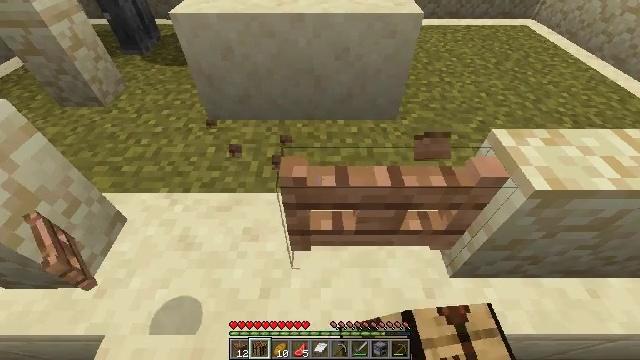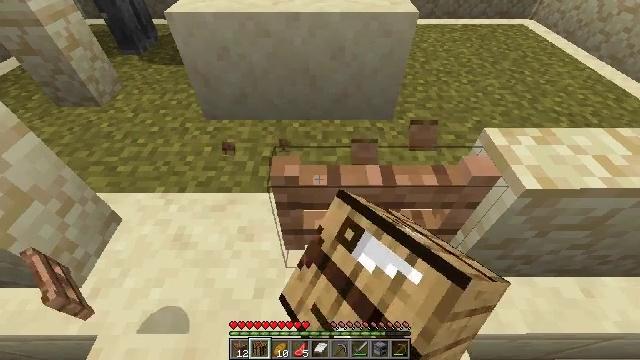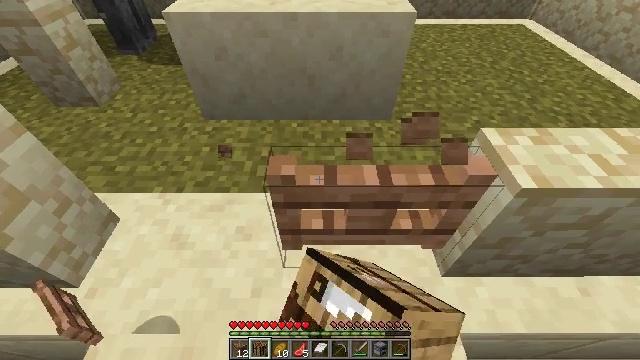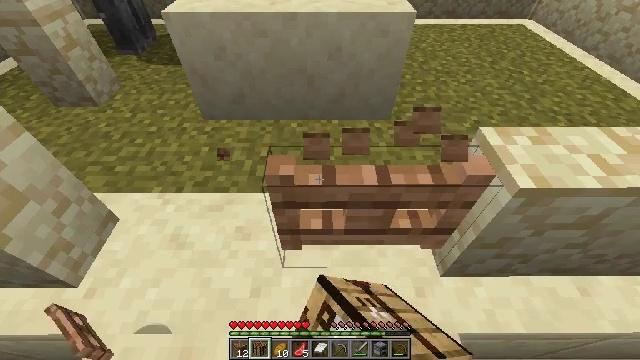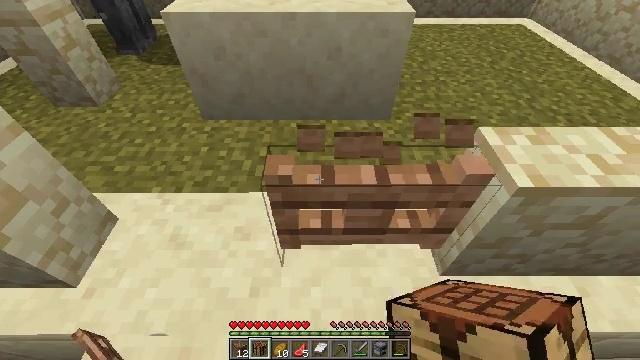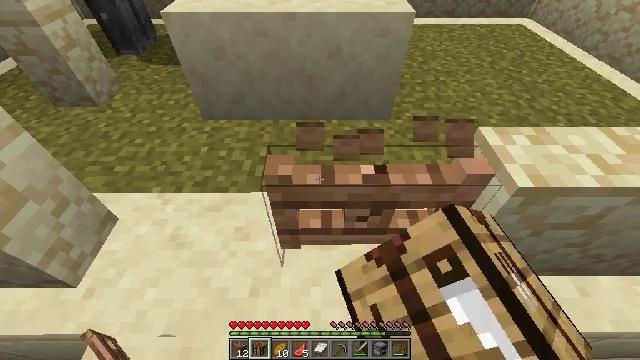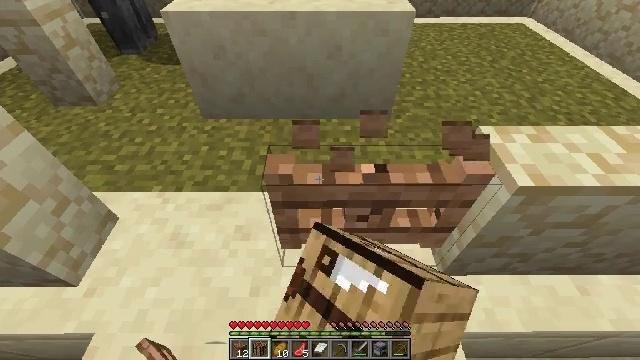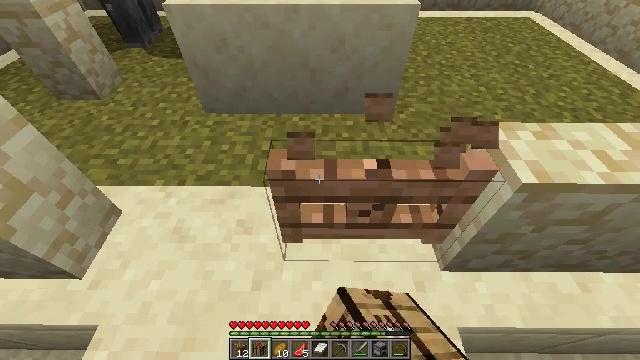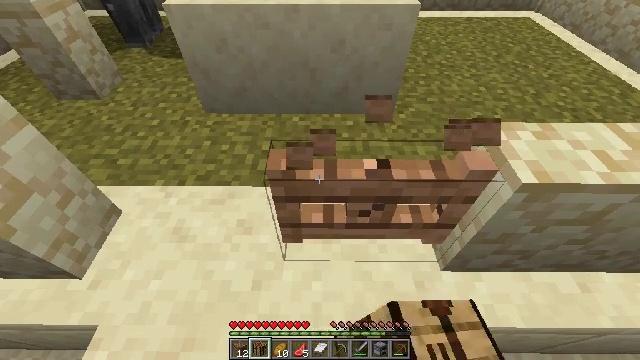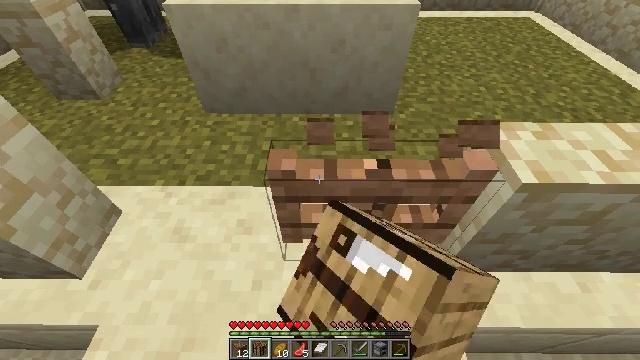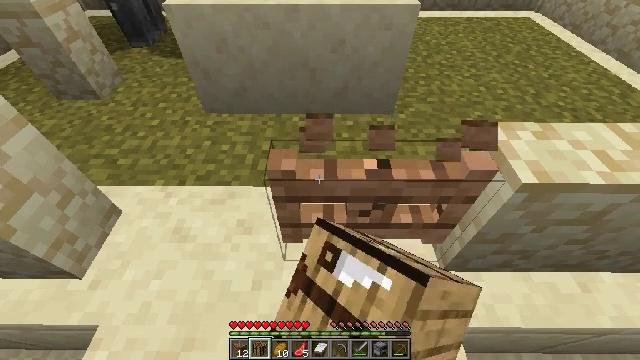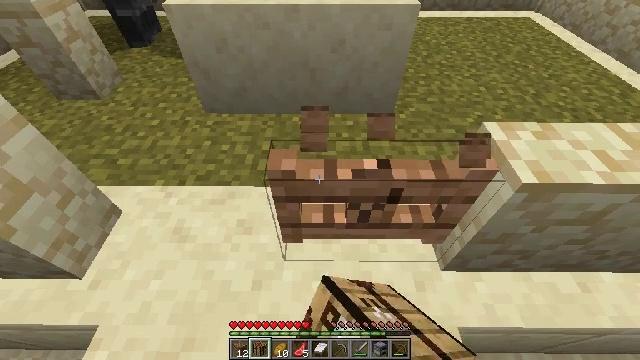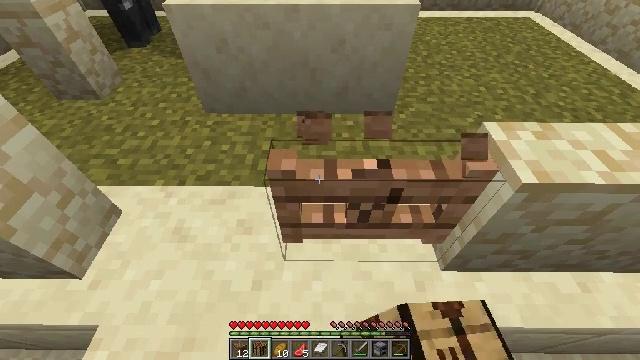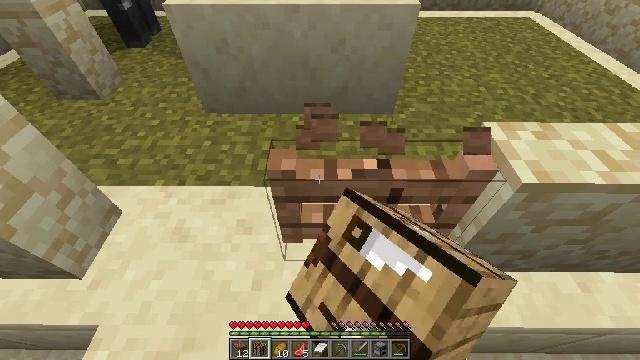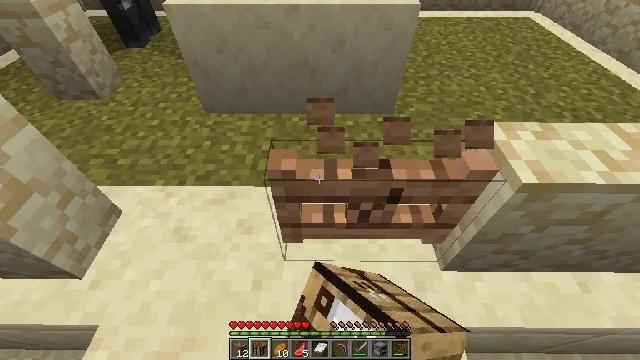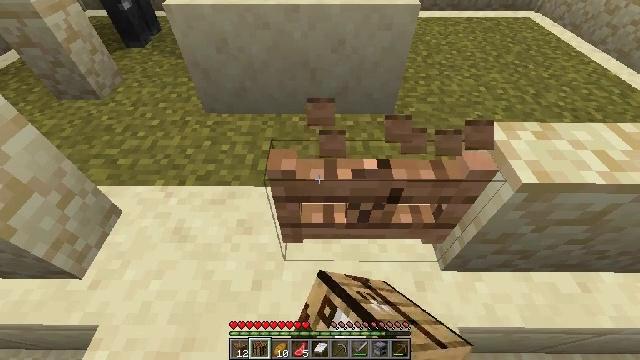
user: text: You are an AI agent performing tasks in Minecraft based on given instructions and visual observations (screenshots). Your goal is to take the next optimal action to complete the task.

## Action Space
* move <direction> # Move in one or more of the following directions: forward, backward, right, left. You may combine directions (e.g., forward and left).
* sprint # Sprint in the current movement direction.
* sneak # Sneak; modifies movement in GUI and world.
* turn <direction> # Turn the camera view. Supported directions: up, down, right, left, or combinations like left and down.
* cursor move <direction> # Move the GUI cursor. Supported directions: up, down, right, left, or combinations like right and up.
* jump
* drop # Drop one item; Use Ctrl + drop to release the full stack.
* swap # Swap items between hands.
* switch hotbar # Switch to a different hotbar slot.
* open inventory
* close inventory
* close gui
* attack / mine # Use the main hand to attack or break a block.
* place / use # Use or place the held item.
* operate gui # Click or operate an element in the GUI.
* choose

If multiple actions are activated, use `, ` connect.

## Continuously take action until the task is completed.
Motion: motion action
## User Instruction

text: Mine the jungle fence gate for materials.
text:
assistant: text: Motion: attack / mine
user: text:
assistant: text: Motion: attack / mine
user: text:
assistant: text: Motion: attack / mine
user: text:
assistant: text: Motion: attack / mine
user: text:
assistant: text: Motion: attack / mine
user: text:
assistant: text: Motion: attack / mine
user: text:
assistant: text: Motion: turn down, attack / mine
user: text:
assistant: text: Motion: attack / mine
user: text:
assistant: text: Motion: attack / mine
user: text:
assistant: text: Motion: attack / mine
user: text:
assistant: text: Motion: attack / mine
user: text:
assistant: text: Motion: attack / mine
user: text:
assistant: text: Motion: attack / mine
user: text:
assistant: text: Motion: attack / mine
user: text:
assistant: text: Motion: attack / mine
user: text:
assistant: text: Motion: attack / mine
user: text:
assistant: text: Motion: attack / mine
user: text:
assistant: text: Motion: attack / mine
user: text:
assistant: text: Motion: attack / mine
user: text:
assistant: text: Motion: attack / mine
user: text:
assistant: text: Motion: attack / mine
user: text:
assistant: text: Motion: attack / mine
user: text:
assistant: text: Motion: attack / mine
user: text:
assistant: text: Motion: attack / mine
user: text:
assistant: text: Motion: attack / mine
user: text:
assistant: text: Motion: attack / mine
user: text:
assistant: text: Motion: attack / mine
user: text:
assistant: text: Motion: attack / mine
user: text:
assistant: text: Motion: attack / mine
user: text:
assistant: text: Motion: attack / mine